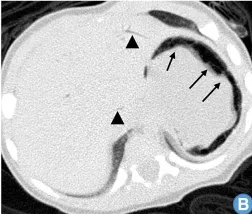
(B) Gas is present in the stomach wall (arrows) and portal vein (triangles).
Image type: radiology (ct)